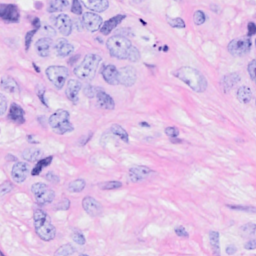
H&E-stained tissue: Breast